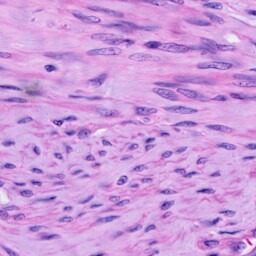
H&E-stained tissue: Cervix